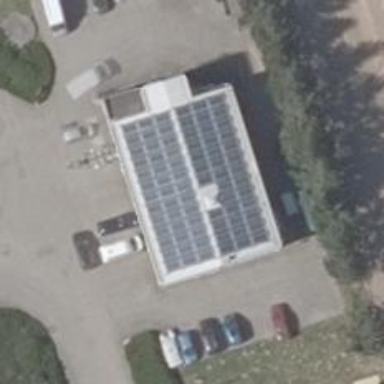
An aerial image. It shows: Small solar photovoltaic panel used as generator to produce electricity.